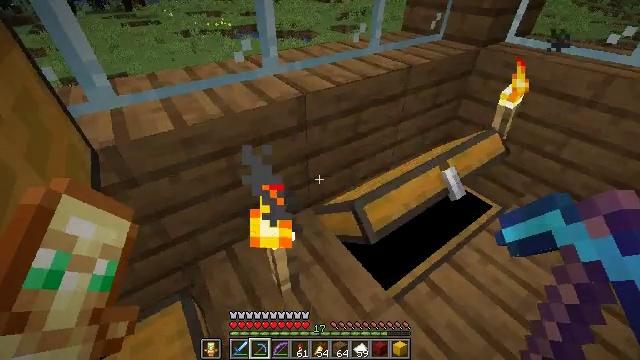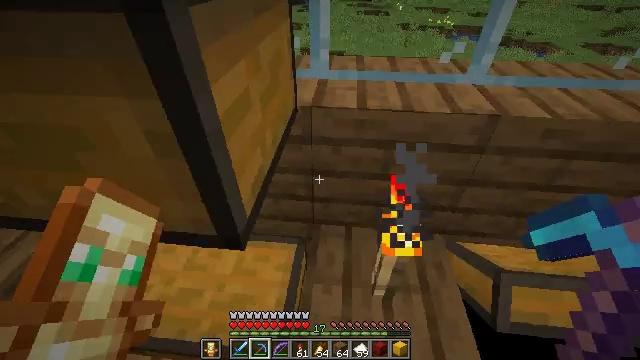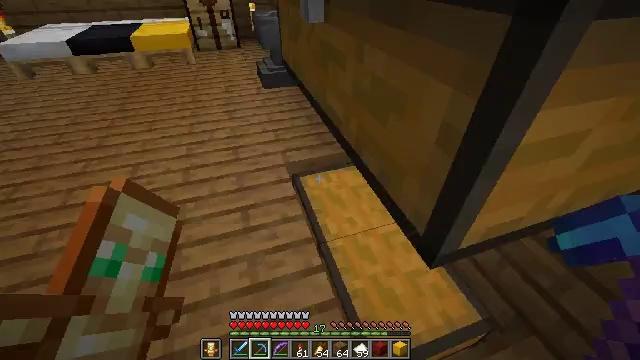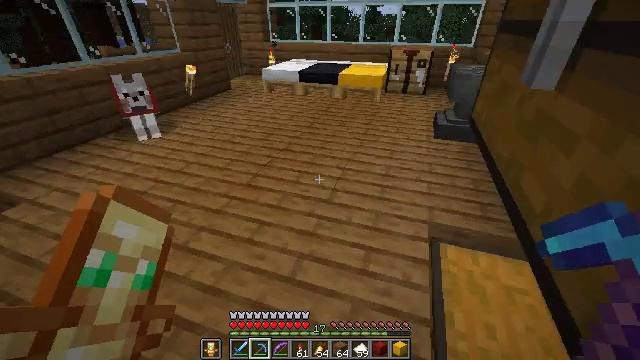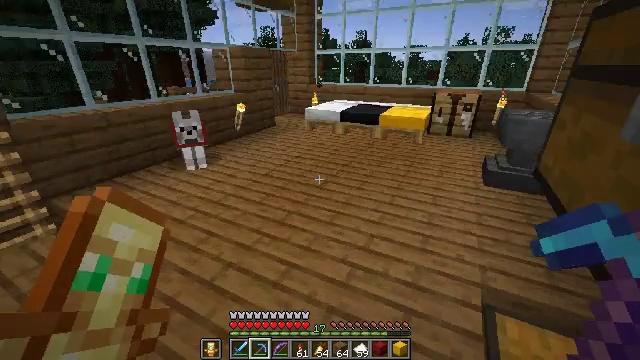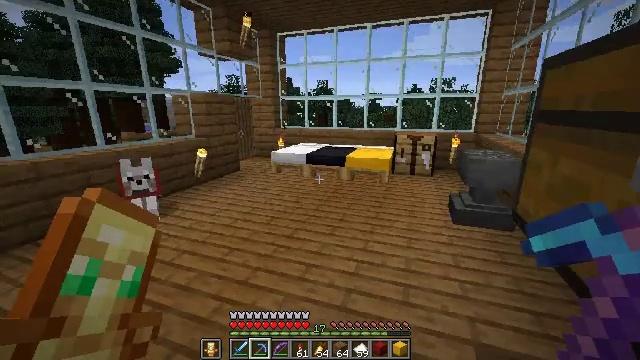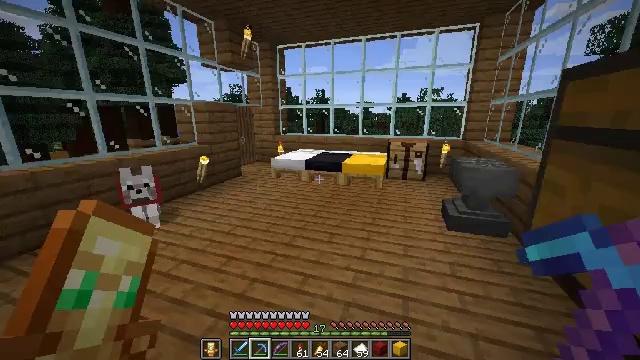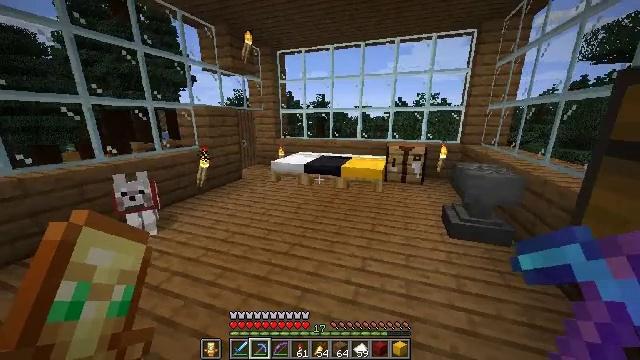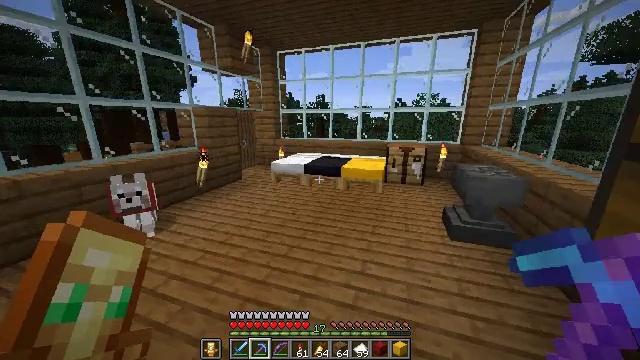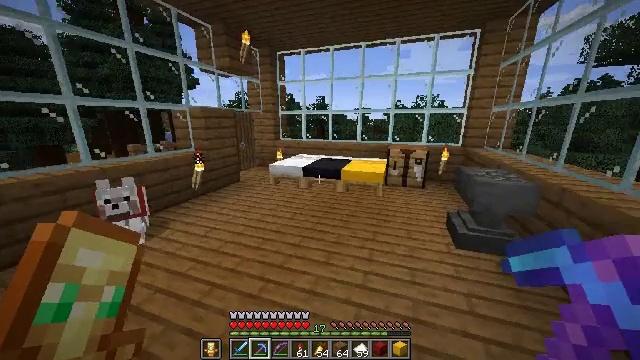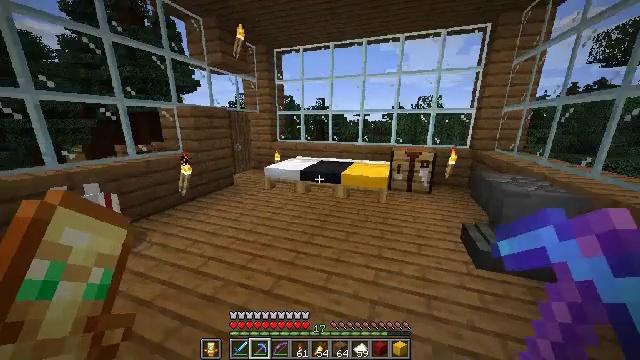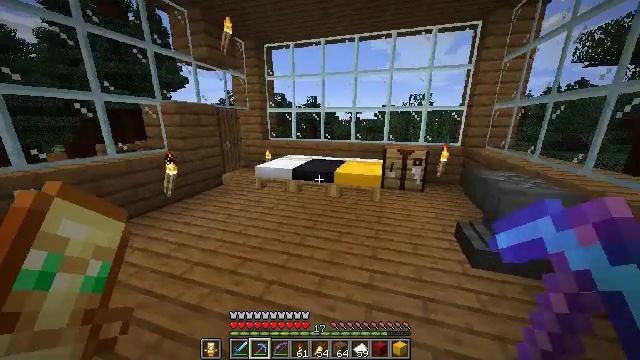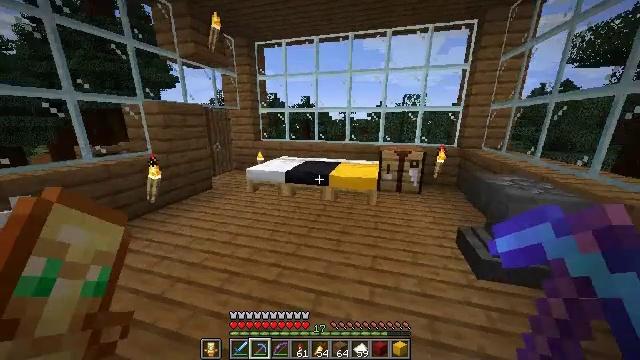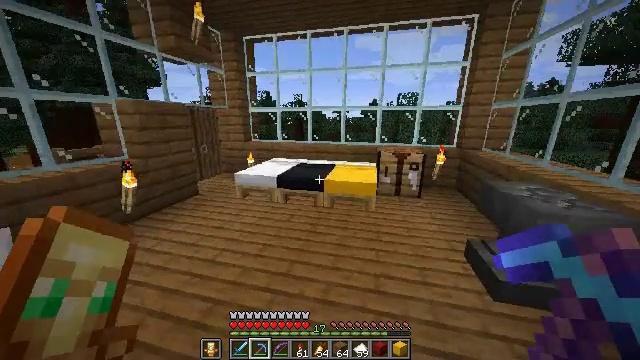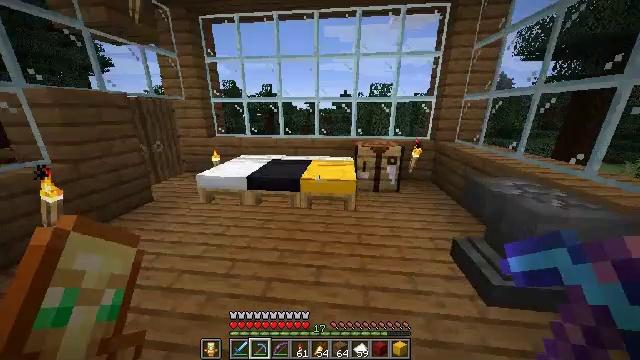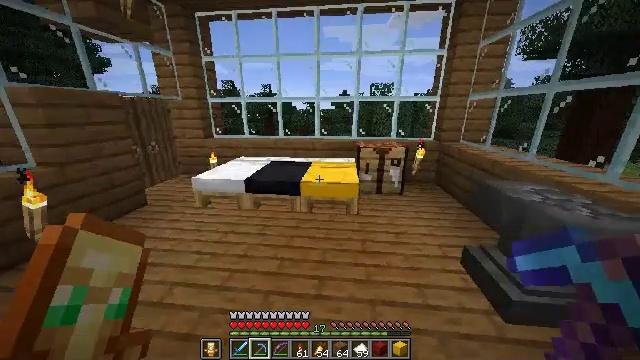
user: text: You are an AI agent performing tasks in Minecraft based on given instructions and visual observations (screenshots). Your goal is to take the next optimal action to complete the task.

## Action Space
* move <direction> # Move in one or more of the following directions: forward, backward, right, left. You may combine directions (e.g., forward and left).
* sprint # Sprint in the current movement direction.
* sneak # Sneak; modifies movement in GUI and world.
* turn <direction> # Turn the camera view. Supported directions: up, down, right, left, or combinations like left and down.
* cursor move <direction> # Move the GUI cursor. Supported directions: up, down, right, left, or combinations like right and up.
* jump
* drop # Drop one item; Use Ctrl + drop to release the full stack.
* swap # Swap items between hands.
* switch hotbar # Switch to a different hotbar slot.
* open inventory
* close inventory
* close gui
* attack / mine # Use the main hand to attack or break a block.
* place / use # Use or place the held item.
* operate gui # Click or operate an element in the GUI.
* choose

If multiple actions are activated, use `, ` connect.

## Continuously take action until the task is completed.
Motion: motion action
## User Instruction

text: Get a cartography table by crafting it with paper and planks.
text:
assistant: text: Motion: turn left
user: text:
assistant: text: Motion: turn left
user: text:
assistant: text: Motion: move forward, turn left and up
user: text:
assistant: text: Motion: move forward, turn left and up
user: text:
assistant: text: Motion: move forward, sprint, turn right and up
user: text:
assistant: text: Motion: move forward, sprint
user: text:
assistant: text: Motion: move forward, sprint
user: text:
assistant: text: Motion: move forward, sprint
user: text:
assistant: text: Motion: move forward, sprint
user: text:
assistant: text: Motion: move forward, sprint
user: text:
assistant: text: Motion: move forward, sprint, turn right
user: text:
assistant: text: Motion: move forward, sprint, turn right
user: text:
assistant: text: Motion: move forward, sprint, turn right
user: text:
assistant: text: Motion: move forward, sprint, turn right and down
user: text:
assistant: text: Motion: move forward, sprint
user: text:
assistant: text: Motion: move forward, sprint
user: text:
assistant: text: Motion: move forward, sprint
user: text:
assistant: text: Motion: move forward, sprint, turn up
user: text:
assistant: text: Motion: move forward, sprint
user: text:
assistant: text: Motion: move forward, sprint
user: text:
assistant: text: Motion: move forward
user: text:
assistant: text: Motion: move forward, turn right and down
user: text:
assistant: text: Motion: move forward, turn right and down
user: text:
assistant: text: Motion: move forward, turn right and down
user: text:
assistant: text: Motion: move forward, turn right and down
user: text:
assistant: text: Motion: move forward, turn left and down
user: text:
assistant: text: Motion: move forward, turn down, use / place
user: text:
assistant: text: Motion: use / place
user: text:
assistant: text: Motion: use / place
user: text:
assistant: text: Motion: no_op